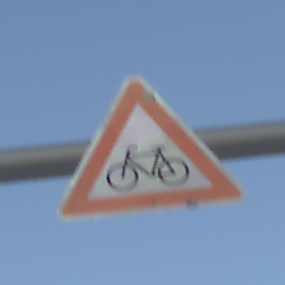
Verkehrszeichen: RadverkehrRechts
Umgebung: Outdoor, Nature
Tageszeit: SunriseSunset
Wetter: Clear
Licht: Natural
Jahreszeit: NotSpecified
Kontrast: HighContrast